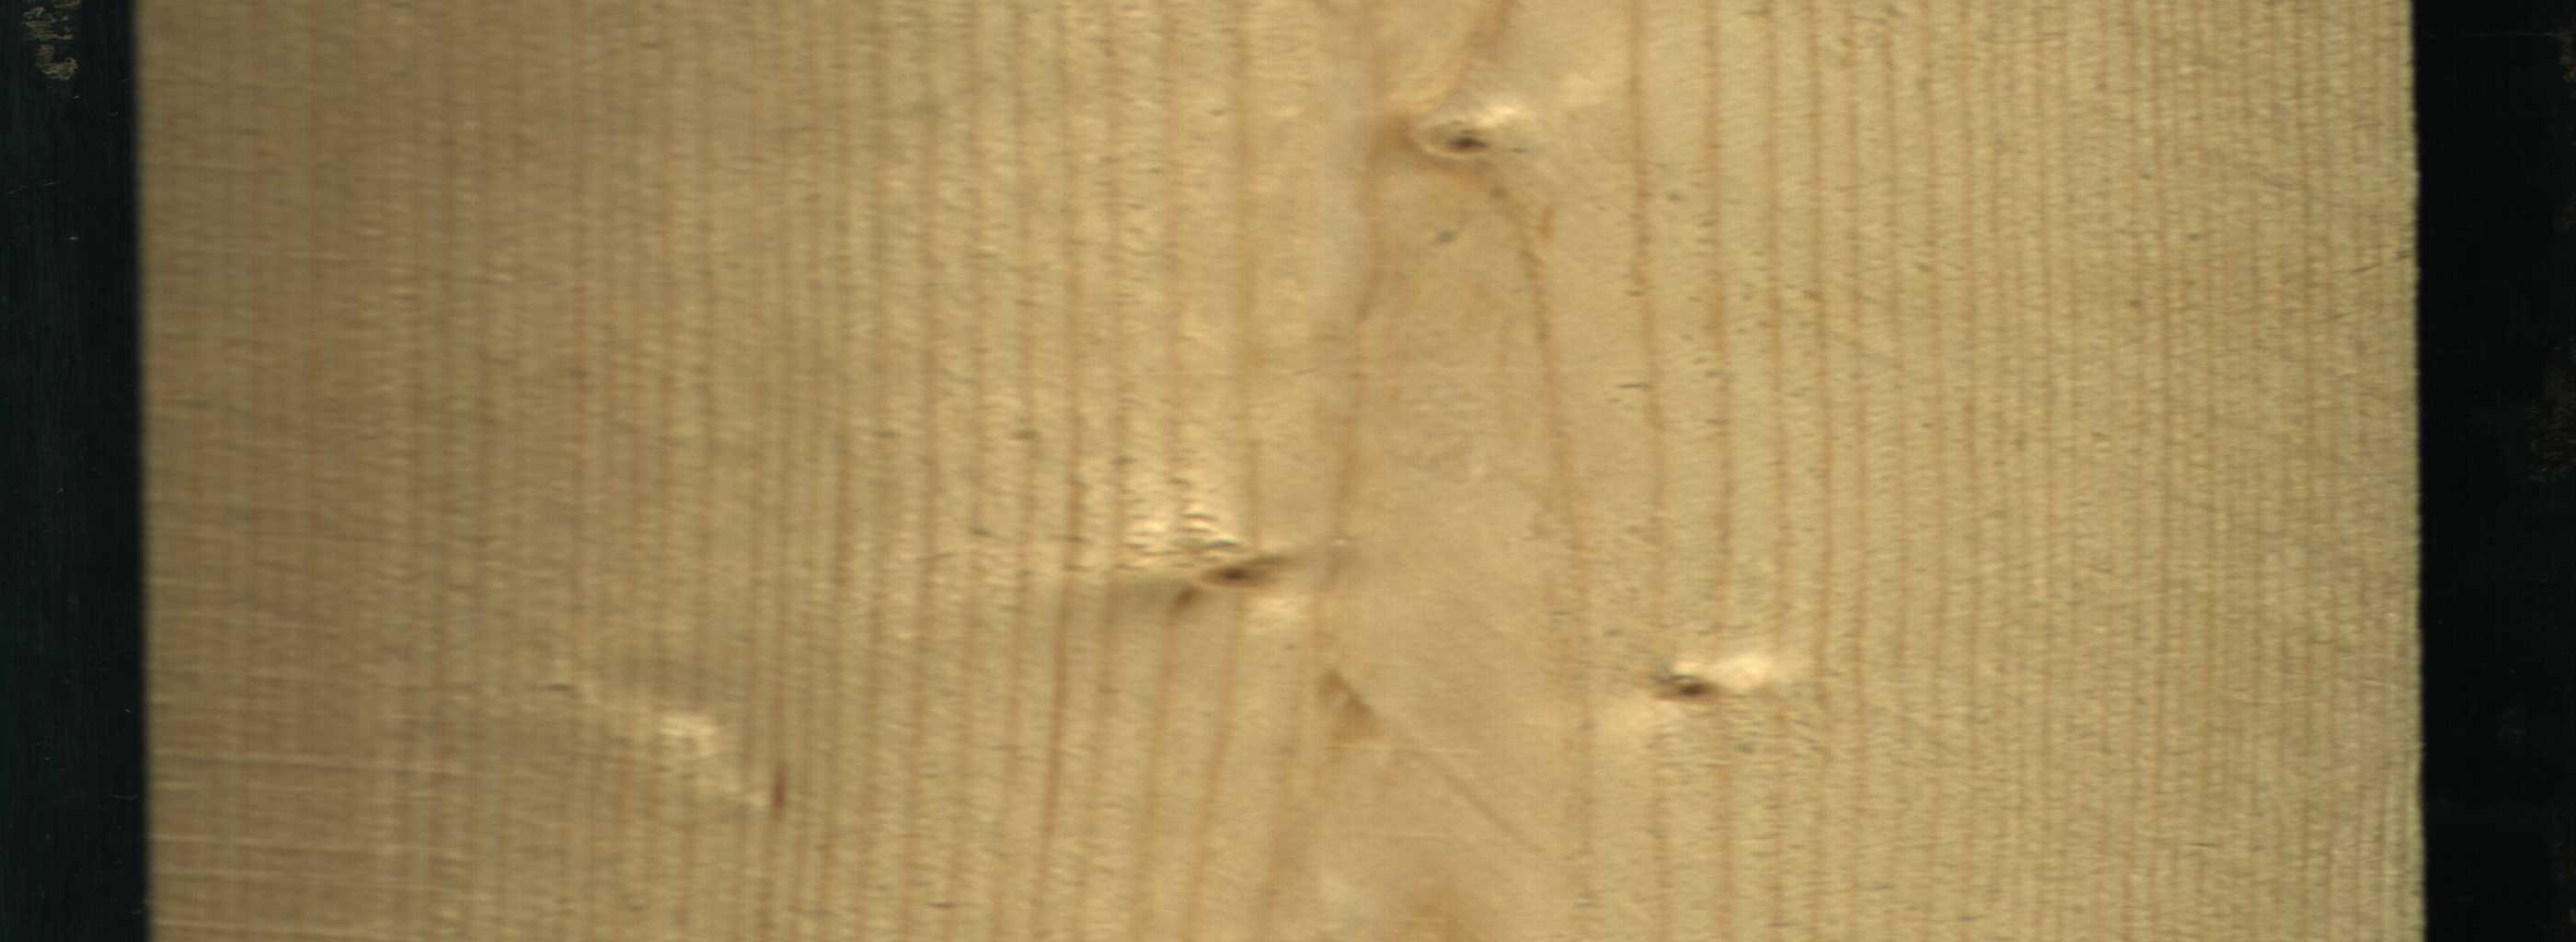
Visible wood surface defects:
Live_Knot
Live_Knot
Live_Knot